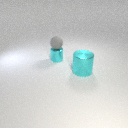
large cyan metal cylinder in front of small cyan metal cylinder